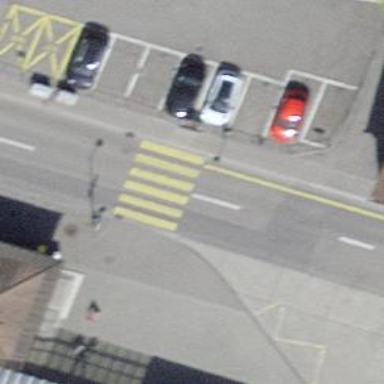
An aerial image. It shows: Uncontrolled zebra crossing with zebra markings.